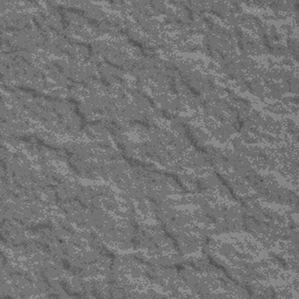
Label: frost